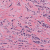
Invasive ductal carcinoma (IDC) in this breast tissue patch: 1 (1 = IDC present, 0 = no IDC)